Aerial crown-view tile of a tropical tree (Barro Colorado Island, Panama), acquired 20250818:
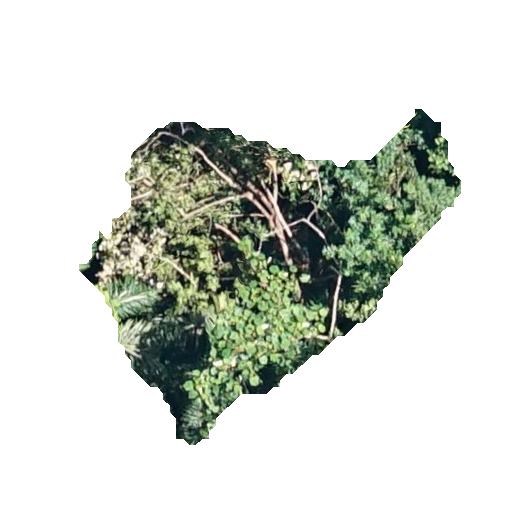
Species: Ochroma pyramidale
GBIF accepted scientific name: Ochroma pyramidale
Crown area: 101.168 m²